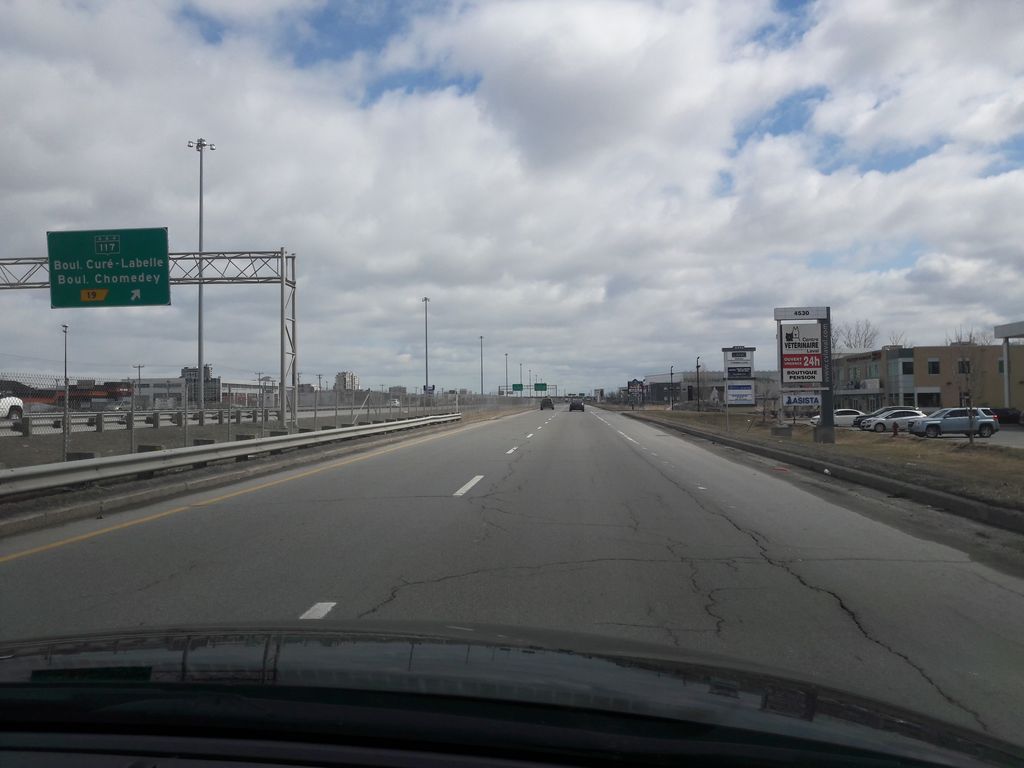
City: montreal